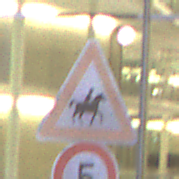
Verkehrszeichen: ReiterLinks
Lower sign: Geschwindigkeit5
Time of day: Night
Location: Outdoor (Urban)
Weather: PartlyCloudy
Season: NotSpecified
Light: Artificial